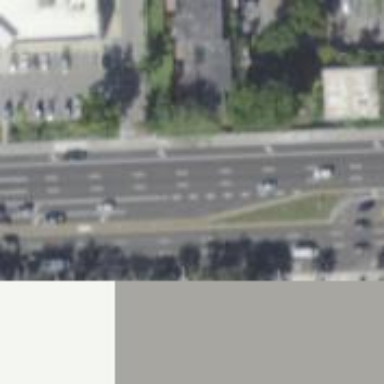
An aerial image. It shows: Primary highway with separate asphalt sidewalk.